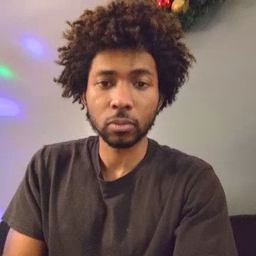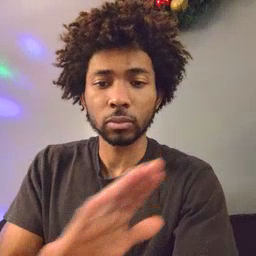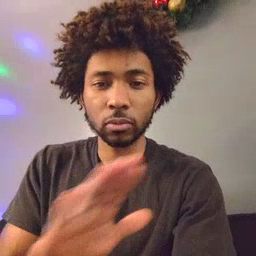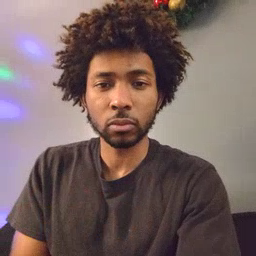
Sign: clean